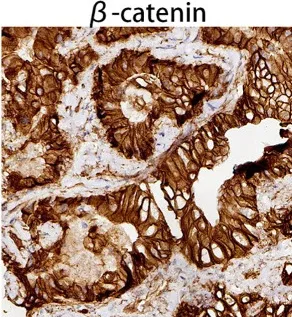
The pathological findings of lobar nodule in the left upper lung. Immunohistochemical analysis indicated that tumor cells were immunoreactive for beta-catenin.
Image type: pathology (immunostaining)